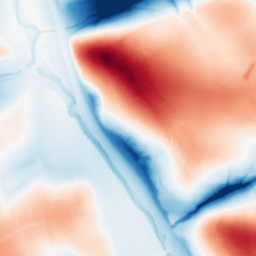
Category: classical
Decomposition family: gaussian_anisotropic
Decomposition parameters: sigma_x: 10
sigma_y: 50
Upsampling method: bspline
Upsampling parameters: scale: 4
Upsampling scale: 4